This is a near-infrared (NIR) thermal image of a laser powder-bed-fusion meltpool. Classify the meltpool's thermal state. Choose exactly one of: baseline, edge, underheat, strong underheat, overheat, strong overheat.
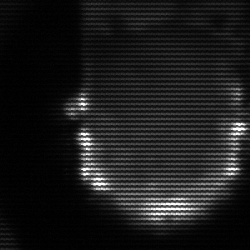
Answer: baseline